Question: I have been trying to get my app to look more material(ized) with the help of app compat v21, I have replaced my regular actionbar with the support toolbar, and changed my theme to this works great! However, when I longpress an item in my gridview and my actionmode bar (is that what they are called?) shows up for multi select it shows above the toolbar.
I want it to overlap the toolbar, the same way it did with my old regular actionbar. I have tried to find a solution here, and have found multiple sources saying to add
This does not work for me, i have tried both with the android: prefix and without, but still I get the same result. My activity extends and I have put:
'''
Toolbar toolbar = (Toolbar)findViewById(R.id.toolbar);
setSupportActionBar(toolbar);
'''
In my onCreate. I feel like I have tried anything but I get the same result regardless.
I guess I better show some code:
My main layout
'''
<android.support.v4.widget.DrawerLayout
xmlns:ads="http://schemas.android.com/apk/res-auto"
xmlns:android="http://schemas.android.com/apk/res/android"
xmlns:tools="http://schemas.android.com/tools"
android:id="@+id/drawer_layout"
android:layout_width="match_parent"
android:layout_height="match_parent"
android:fitsSystemWindows="true"
>
<LinearLayout
android:layout_width="match_parent"
android:layout_height="match_parent"
android:orientation="vertical"
android:background="?window_bg_default"
>
<!-- The main content view -->
<include layout="@layout/toolbar" />
<RelativeLayout
android:layout_width="fill_parent"
android:layout_height="fill_parent"
android:orientation="vertical"
>
<com.google.android.gms.ads.AdView
android:id="@+id/adView"
ads:adSize="SMART_BANNER"
android:visibility="gone"
android:background="@color/text_darkgray"
android:layout_width="fill_parent"
android:layout_alignParentBottom="true"
android:layout_height="wrap_content" />
<TableLayout
android:layout_height="fill_parent"
android:layout_width="fill_parent"
android:id="@+id/main_content"
android:layout_above="@id/adView"
/>
</RelativeLayout>
</LinearLayout>
<!-- The navigation drawer -->
<include layout="@layout/navdrawer" />
'''
My styles
'''
<style name="AppTheme" parent="Theme.AppCompat.Light.NoActionBar">
<item name="windowActionBar">false</item>
<item name="windowActionBarOverlay">true</item>
<item name="android:windowActionBarOverlay">true</item>
<item name="colorPrimary">@color/twee_orange_light</item>
<item name="colorPrimaryDark">@color/twee_orange_dark</item>
<item name="colorAccent">@color/twee_blue_light</item>
<item name="android:windowActionBar">false</item>
<item name="android:windowActionModeOverlay">true</item>
<item name="windowActionModeOverlay">true</item>
<item name="android:actionBarStyle">@style/AppTheme.Actionbar</item>
<item name="android:actionModeBackground">@color/twee_orange_dark</item>
<item name="android:actionOverflowButtonStyle">@style/AppTheme.Overflow</item>
<item name="android:homeAsUpIndicator">@drawable/ic_action_home</item>
<item name="card_bg_default">@drawable/img_bg_card</item>
<item name="window_bg_default">@drawable/window_background</item>
<item name="card_episode_name">@color/nextepisodegray</item>
<item name="card_episode_number">@color/twee_black</item>
<item name="button_bg">?android:attr/selectableItemBackground</item>
<item name="button_watched">@drawable/ic_watched_inactive</item>
<item name="text_default">@color/text_slightlydarkgray</item>
<item name="text_default_header">@color/text_darkergray</item>
<item name="text_season_separator">@color/black</item>
<item name="drawer_background">@color/drawer_background</item>
<item name="drawer_list_background">@color/drawer_list_background</item>
<item name="card_bg_default_color">@color/drawer_list_background</item>
<item name="twee_divider">@color/divider_default</item>
<item name="card_header_default">@drawable/img_bg_cardtop_header</item>
<item name="checkbox_watched">@drawable/checkbox_watched</item>
<item name="card_middle_bg">@drawable/background_listitem_default</item>
</style>
'''
My toolbar:
'''
<android.support.v7.widget.Toolbar
xmlns:android="http://schemas.android.com/apk/res/android"
xmlns:app="http://schemas.android.com/apk/res-auto"
android:id="@+id/toolbar"
android:layout_height="wrap_content"
android:layout_width="match_parent"
android:minHeight="?attr/actionBarSize"
android:background="@color/twee_orange_light"
app:theme="@style/ThemeOverlay.AppCompat.Dark.ActionBar"
app:popupTheme="@style/ThemeOverlay.AppCompat.Light"
android:elevation="8dp" />
'''
My navdrawer:"
'''
<se.ja1984.twee.Activities.Views.ScrimInsetsScrollView
xmlns:android="http://schemas.android.com/apk/res/android"
xmlns:app="http://schemas.android.com/apk/res-auto"
android:layout_width="@dimen/navigation_drawer_width"
android:layout_height="fill_parent"
android:layout_gravity="left|start"
android:orientation="vertical"
android:id="@+id/drawer_wrapper"
android:background="?drawer_background"
android:fitsSystemWindows="true"
app:insetForeground="#4000"
>
<LinearLayout
android:layout_width="match_parent"
android:layout_height="wrap_content"
android:orientation="vertical"
>
<FrameLayout
android:layout_width="fill_parent"
android:layout_height="165dp"
android:background="@drawable/img_navdrawer_header"
android:orientation="vertical"
android:paddingLeft="16dp"
android:paddingRight="16dp"
android:paddingTop="@dimen/navbar_top"
android:paddingBottom="8dp"
android:id="@+id/lnrProfileChooser"
>
<FrameLayout
android:layout_width="match_parent"
android:layout_height="wrap_content">
<RelativeLayout
android:id="@+id/layoutImage"
android:layout_width="64dp"
android:layout_height="64dp"
android:layout_marginRight="@dimen/padding_small"
>
<se.ja1984.twee.utils.RoundedImageView
style="@style/Twee_Cast_Photo"
android:layout_height="64dp"
android:layout_width="64dp"
android:id="@+id/imgUser"
android:scaleType="centerCrop"
android:src="@drawable/ic_no_cast"/>
<FrameLayout xmlns:android="http://schemas.android.com/apk/res/android"
android:id="@+id/traktWrapper"
android:layout_width="20dp"
android:layout_height="20dp"
android:layout_alignParentBottom="true"
android:layout_alignParentRight="true"
android:layout_alignParentEnd="true"
android:visibility="gone"
>
<ImageView
android:id="@+id/background"
android:layout_width="20dp"
android:layout_height="20dp"
android:src="@drawable/trakt_background"
/>
<ImageView
android:layout_gravity="center"
android:id="@+id/imgTraktLogo"
android:layout_width="10dp"
android:layout_height="10dp"
android:src="@drawable/ic_trakt_logo"
/>
</FrameLayout>
</RelativeLayout>
<it.sephiroth.android.library.widget.HListView
android:id="@+id/profiles"
android:layout_width="48dp"
android:layout_height="wrap_content"
android:layout_alignParentRight="true"
android:layout_gravity="right|top" />
</FrameLayout>
<RelativeLayout
android:layout_width="match_parent"
android:layout_height="50dp"
android:orientation="vertical"
android:layout_gravity="bottom"
>
<LinearLayout
android:layout_width="match_parent"
android:layout_height="wrap_content" android:orientation="vertical"
android:layout_alignParentBottom="true"
>
<TextView
style="@style/Twee_Profile_Displayname"
android:id="@+id/txtUsername"
android:text="@string/profile_notsignedin_displayname"
android:paddingTop="0dp"
/>
<TextView
android:text="Xxxx hours well spent"
style="@style/Twee_Profile_Timewasted"
android:id="@+id/txtTimeWasted"
android:paddingTop="0dp"
android:layout_below="@+id/txtUsername" />
</LinearLayout>
</RelativeLayout>
</FrameLayout>
<LinearLayout
android:id="@+id/navdrawer_items_list"
android:layout_width="match_parent"
android:layout_height="wrap_content"
android:layout_marginTop="8dp"
android:layout_marginBottom="8dp"
android:orientation="vertical" />
</LinearLayout>
</se.ja1984.twee.Activities.Views.ScrimInsetsScrollView>
'''
The trained eyes might see that I have borrowed the ScrimInsetScrollView from the IOSched app, but I don't think that matters.
And here's an image of the monsterosity!

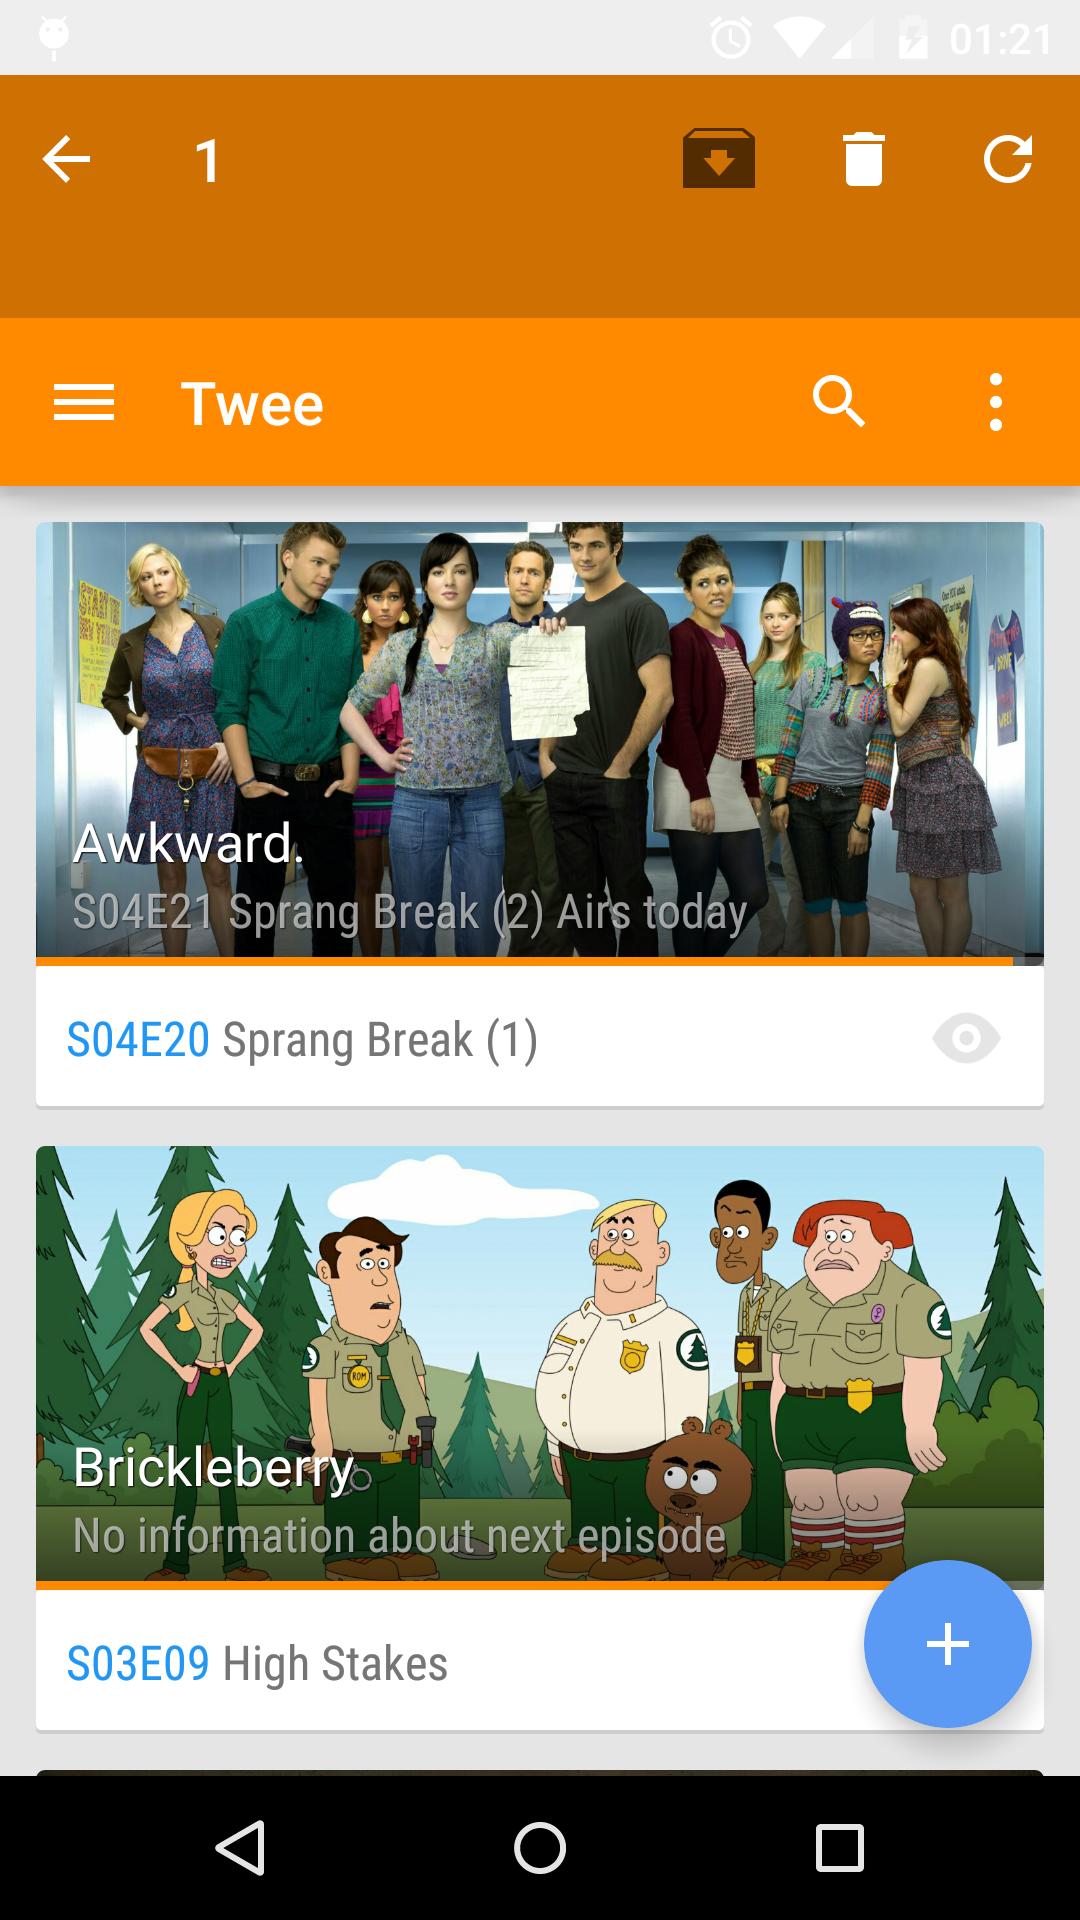
Answer: I managed to solve this issue myself!
The problem is that I ran my super.onCreate() to late in my onCreate method.
I moved it to the top of my method, and now it works great!